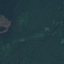
Land use / land cover class: Forest